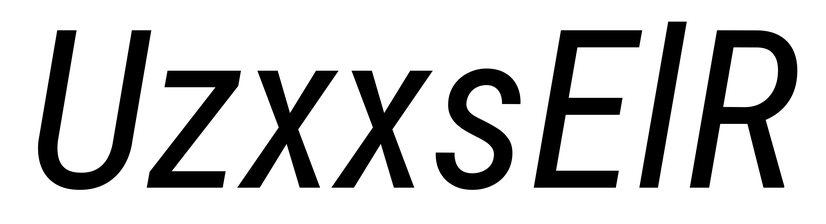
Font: Roboto-Italic_Condensed_Italic